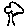
Label: tree